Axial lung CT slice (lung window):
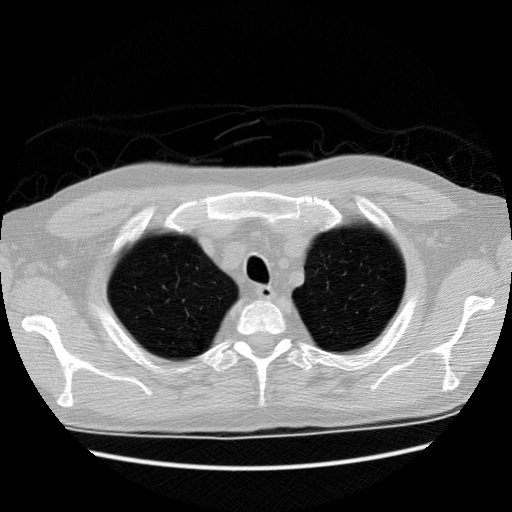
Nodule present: no